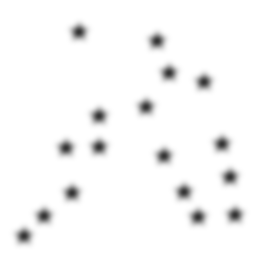
Squares: 0
Triangles: 0
Stars: 17
Total shapes: 17